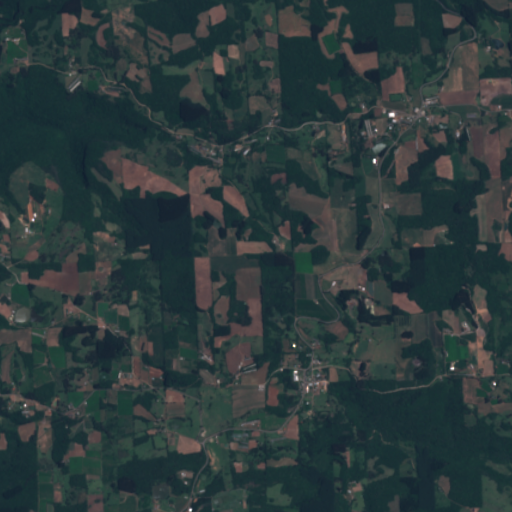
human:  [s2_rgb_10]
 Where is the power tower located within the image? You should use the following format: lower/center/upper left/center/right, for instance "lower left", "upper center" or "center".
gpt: There is no power tower in the image.